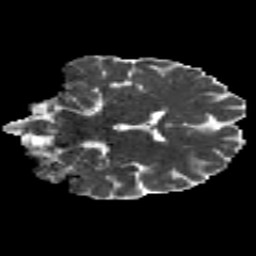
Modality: MD
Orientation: coronal
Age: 26
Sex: male
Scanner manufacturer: siemens
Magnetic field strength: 3 T
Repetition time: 8.8 s
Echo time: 0.085 s